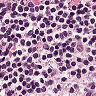
Metastatic tissue present: no